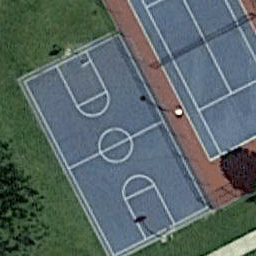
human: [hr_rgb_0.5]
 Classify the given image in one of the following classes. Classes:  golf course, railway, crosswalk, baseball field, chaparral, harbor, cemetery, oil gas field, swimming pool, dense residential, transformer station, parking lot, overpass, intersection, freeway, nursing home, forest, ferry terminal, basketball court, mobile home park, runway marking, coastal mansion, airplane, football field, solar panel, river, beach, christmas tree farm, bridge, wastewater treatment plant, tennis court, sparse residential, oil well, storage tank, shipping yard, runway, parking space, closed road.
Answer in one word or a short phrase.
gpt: basketball court